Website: crate-barrel
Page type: stored-credit-cards
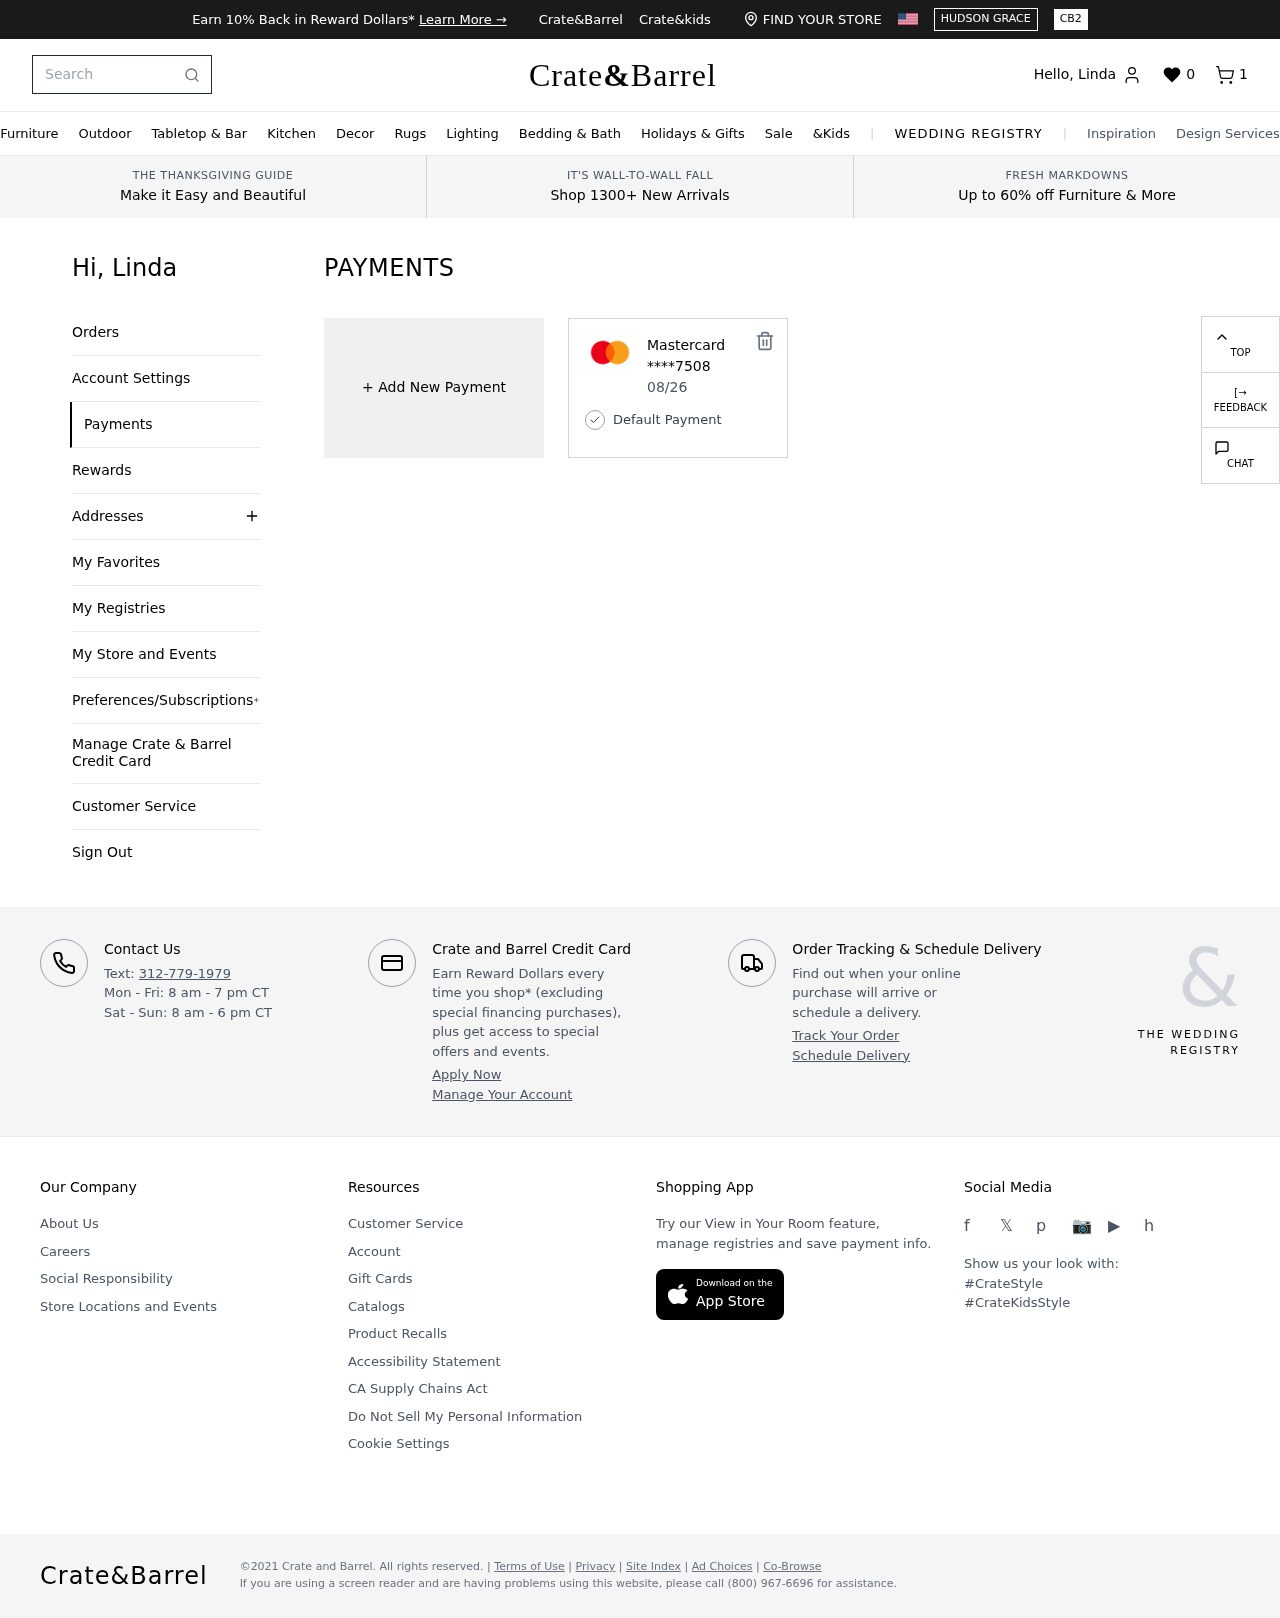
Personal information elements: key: PII_CARD_EXPIRY
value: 08/26
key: PII_CARD_LAST4
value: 7508
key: PII_CARD_TYPE
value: Mastercard
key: PII_FIRSTNAME
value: Linda
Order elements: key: ORDER_NUM_ITEMS
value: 1
Search elements: key: HEADER_SEARCH
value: Search
Other elements: key: FAVORITES_COUNT
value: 0